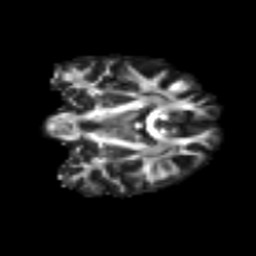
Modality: FA
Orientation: coronal
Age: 24
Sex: female
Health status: ill
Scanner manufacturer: siemens
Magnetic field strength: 3 T
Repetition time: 6.5 s
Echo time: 0.062 s